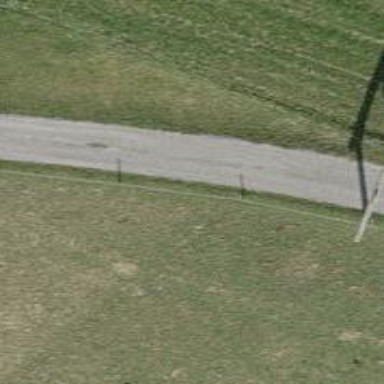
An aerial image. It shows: Driveway leading to service road.